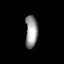
Tissue: prostate
Cell type: Fibroblasts
Senescence score: 0.6886
Nuclear area (px): 390
Mean DAPI intensity: 150.438